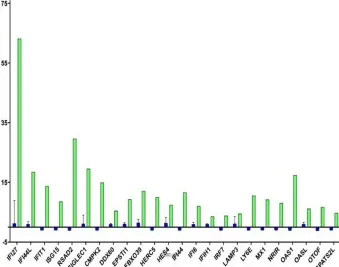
(B) Relative quantification (RQ) of interferon stimulated genes on qPCR of whole blood RNA of III.1 (green) and 27 controls (blue).
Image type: chart (chart)